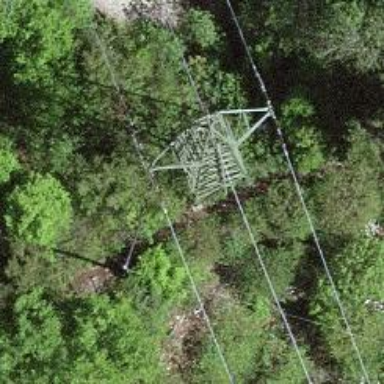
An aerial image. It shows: Power line is depicted.